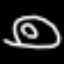
Label: donut